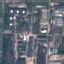
Land use / land cover class: Industrial